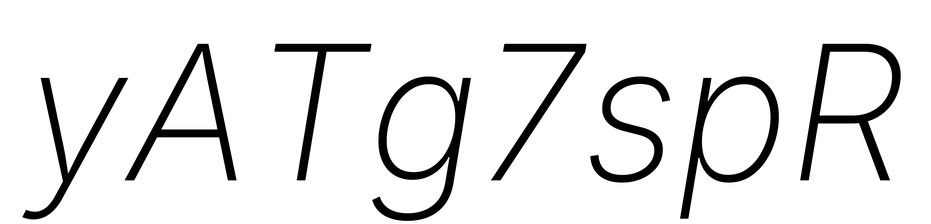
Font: Inter-Italic_ExtraLight_Italic